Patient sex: F
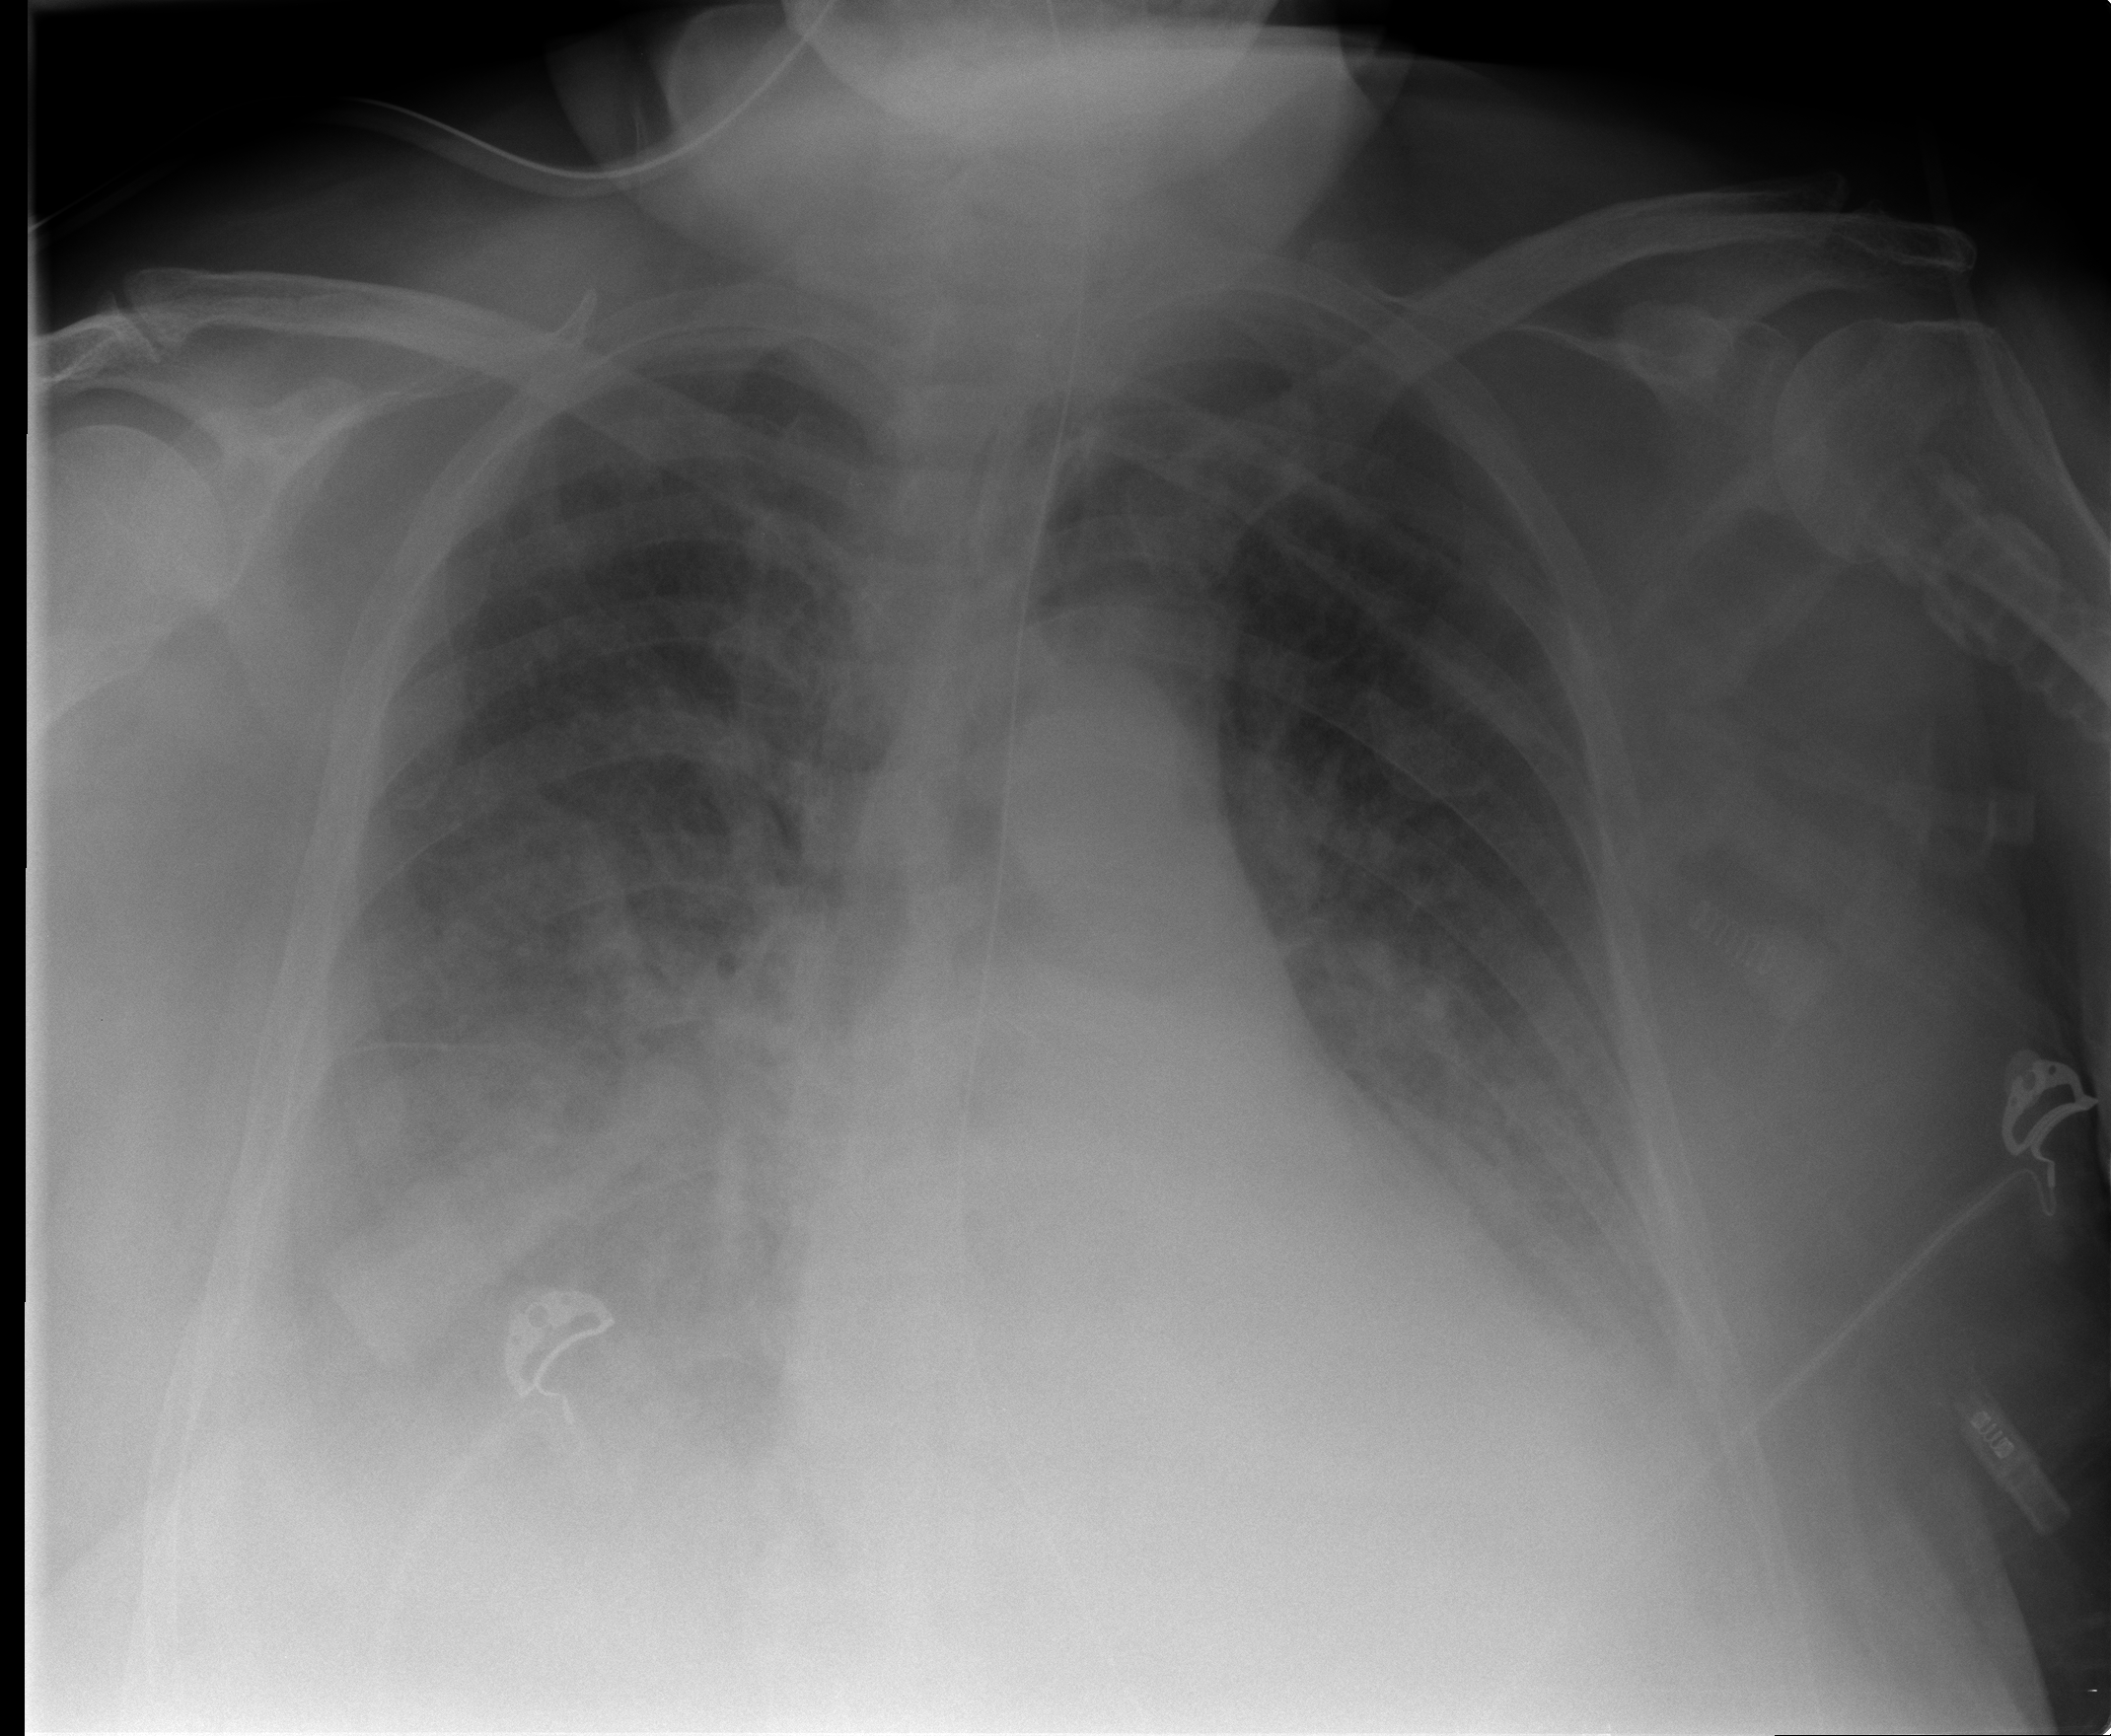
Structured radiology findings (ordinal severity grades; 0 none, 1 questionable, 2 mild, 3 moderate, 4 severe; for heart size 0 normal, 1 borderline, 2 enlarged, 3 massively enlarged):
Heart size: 2
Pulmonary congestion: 3
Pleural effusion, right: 2
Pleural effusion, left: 2
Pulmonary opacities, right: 2
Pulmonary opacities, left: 2
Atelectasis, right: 2
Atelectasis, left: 2